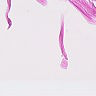
Metastatic tissue present: no